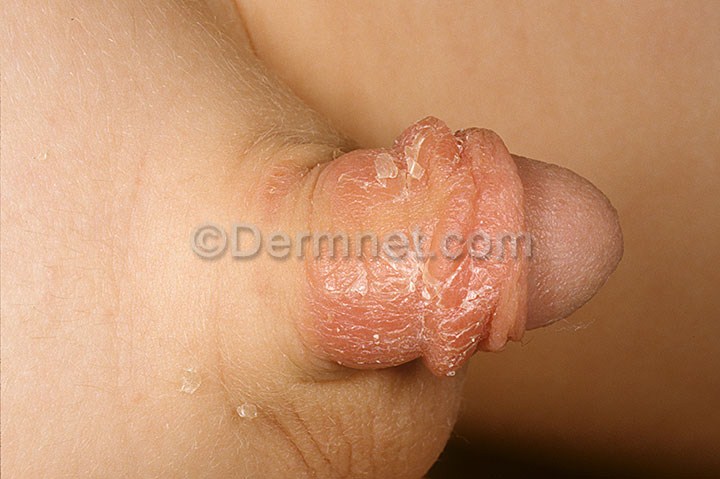
Disease: Psoriasis pictures Lichen Planus and related diseases